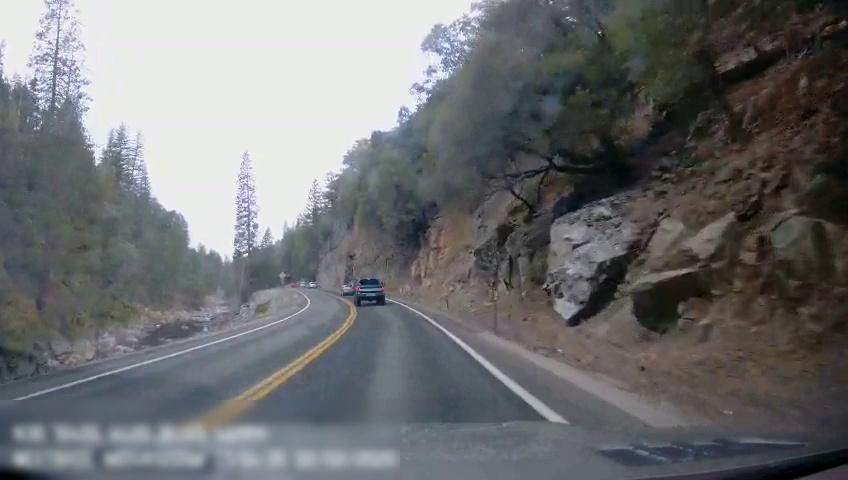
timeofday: Day
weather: Sunny
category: Drivable Space
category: Vehicles | Car
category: Vehicles | Truck
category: Lanes | Current Lane
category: Lanes | Current Lane
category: Lanes | Alternate Lane